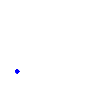
Particle: kaon